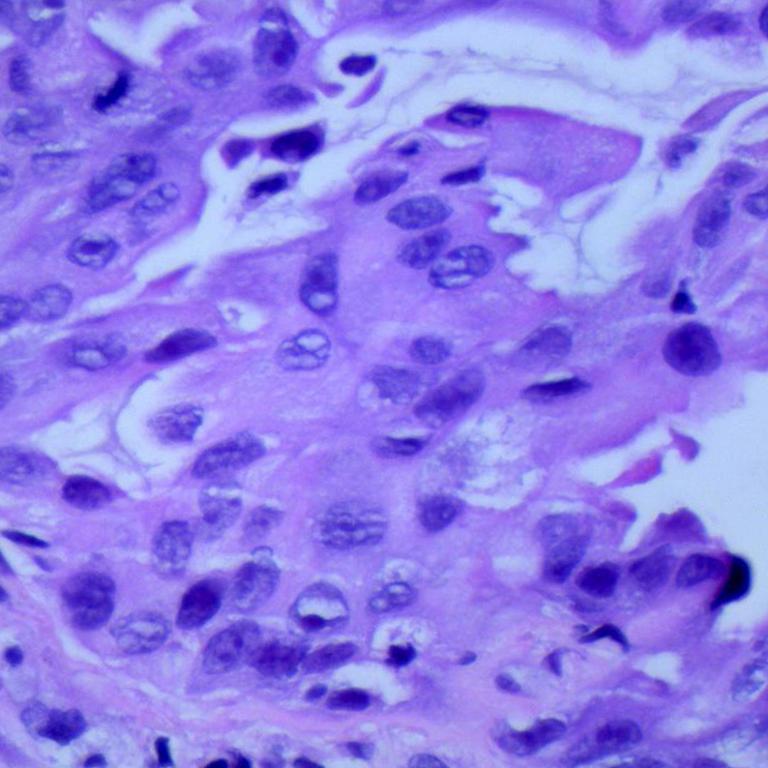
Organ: lung
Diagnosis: adenocarcinomas